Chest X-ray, PA view. Patient: 63 years old, sex M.
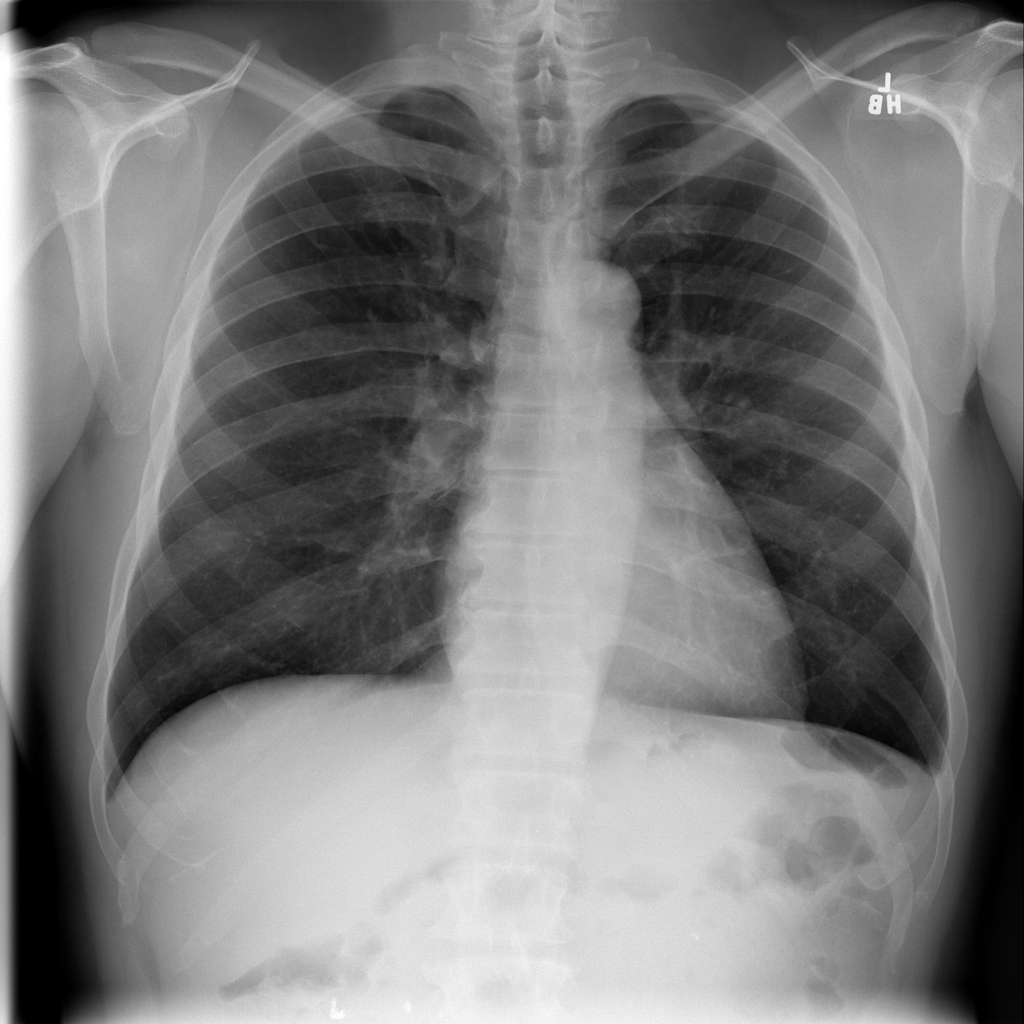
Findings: No Finding